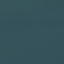
Land use / land cover: SeaLake